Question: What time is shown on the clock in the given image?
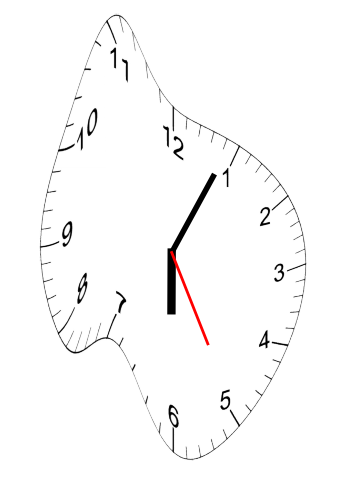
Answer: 06:04:25